Question: '''
<div id="textcontent">
<center>
<br /><p>........... ARTICLE IN HERE .........</p>
</center>
</div>
#textcontent {
margin-right: 25px;
}
#textcontent p {
margin-right: -24px;
width: 663px;
}
'''
ARTICLE IN HERE will display an article posted by user.

A line of an article by pass the side boundries. How can i set specific fixed width so the text gets indented (moved to second line) automatically and doesn't pass the side borders?
text area height gets expanded automatically as lines of text increase.
'''
<div id="posted_wrap">
<div id="posted_middle">
<div id="posted_top"></div>
<div id="textcontent">
<center>
<br /><p><?php echo $thread; ?></p>
</center>
</div>
<br />
<div id="posted_bottom"></div>
</div></div>
'''
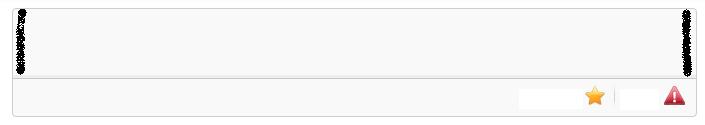
Answer: '''
#textcontent p {
margin:0 auto;
text-align:center;
width: 663px;
'''
Remove '<center>' as it's not needed, and is deprecated. Set your margin of your paragraph tag to have auto (left and right).
That code works. The code you posted works too - so you may have a positioning or float issue going on above the code you're struggling with.
If those black "chalk" lines are a background image you can add:
'padding:0 10px' (for example) to your '<p>' tag to keep the text inside further from the edges.